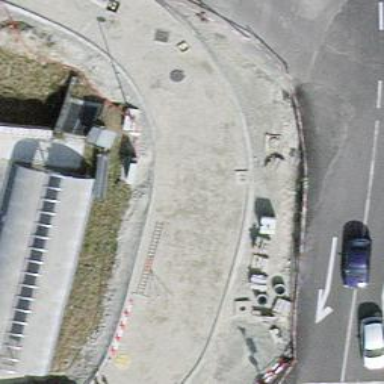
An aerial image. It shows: Asphalt sidewalk.